Question: I have the following relation diagram where arrows represent Foreign Keys. The word in the blue is the table name and the words below are column names.

My question is how I could extract the following data from this table:
-what is the GPA of the student with ID=1?
-what are the average GPAs for students by department?
Given that: there are only
five letter grades with values A=4, B=3, C=2, D=1, and F=0, and GPA is the sum of
course credits x course grade value divided by total credits x 4. (so takes.grade is an int from 0-4 inclusive).
I have been trying to figure this out for hours with no avail. Could anyone steer me in the right direction?
Thanks for any help.
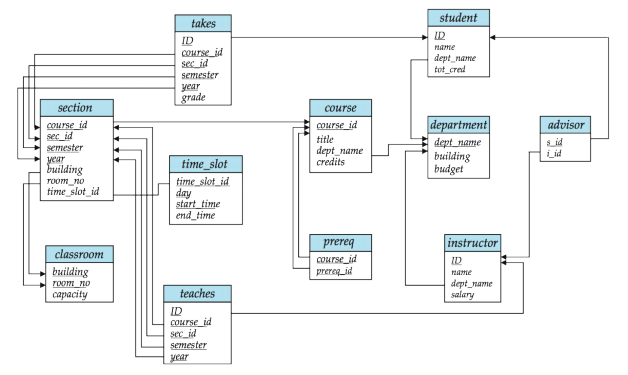
Answer: Ok, I've actually had to do this for a client over 15 yrs ago, and did for the entire database of all students, not as difficult once you have the pieces.
Without your exact queries as you want guidance.
Start with a single query that pulls data into a TEMPORARY table
'''
CREATE TEMPORARY TABLE AllStudentsCourses
SELECT blah... from blah... join blah.. where... order by ...
'''
A list of all classes a person has signed up for, and while you are at it, have columns computed at the PER-CLASS BASIS the grade earned A-F. You'll also need the credit hours of the class too as that is basis of computing a GPA.
a 3 hour course with an A gets 3 cr hrs towards GPA.
a 6 hour course with an A gets 6 cr hrs towards GPA.
a 6 hour course with a B gets LESS weighted value towards GPA
and you'll need to roll aggregates up.
Now, once you have all the classes a student attempted, you'll need to compute the per-class as sample described. If you want to apply that in the first query, do so.
Once you have that, then, you can roll-up the total credit hrs attempted vs credit hrs earned.
Basic math should help you along.